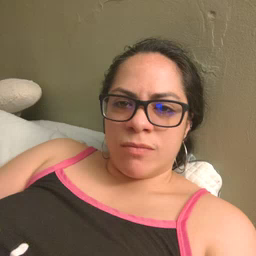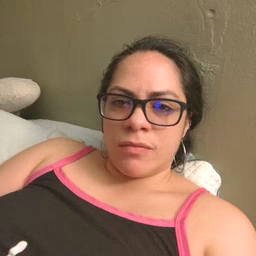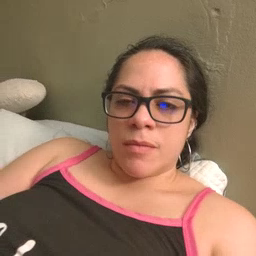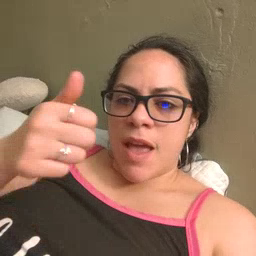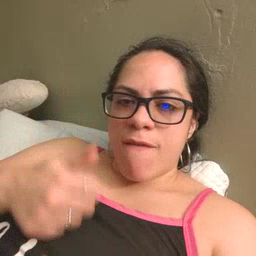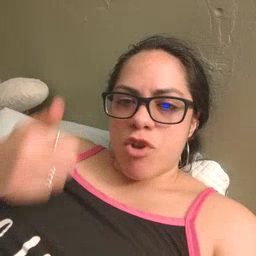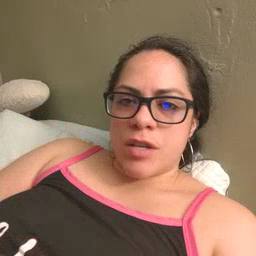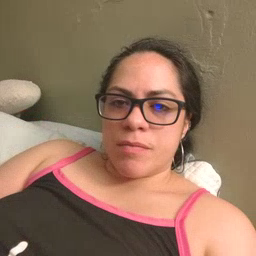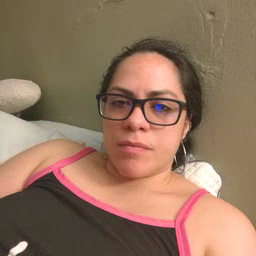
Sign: every